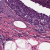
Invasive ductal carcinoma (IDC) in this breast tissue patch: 0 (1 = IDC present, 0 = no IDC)